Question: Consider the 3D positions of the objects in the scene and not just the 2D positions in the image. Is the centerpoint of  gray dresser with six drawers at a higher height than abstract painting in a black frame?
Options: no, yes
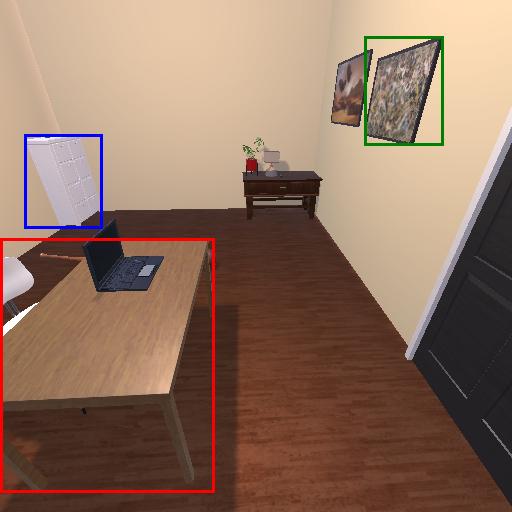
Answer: no